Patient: sex F, age 67
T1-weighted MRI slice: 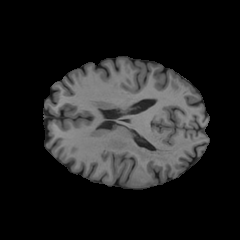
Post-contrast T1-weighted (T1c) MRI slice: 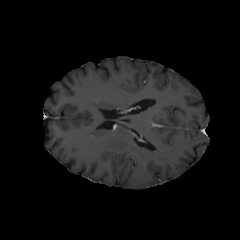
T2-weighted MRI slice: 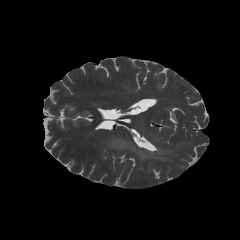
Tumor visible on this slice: yes
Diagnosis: Glioblastoma, IDH-wildtype
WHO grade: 4